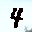
Label: 4